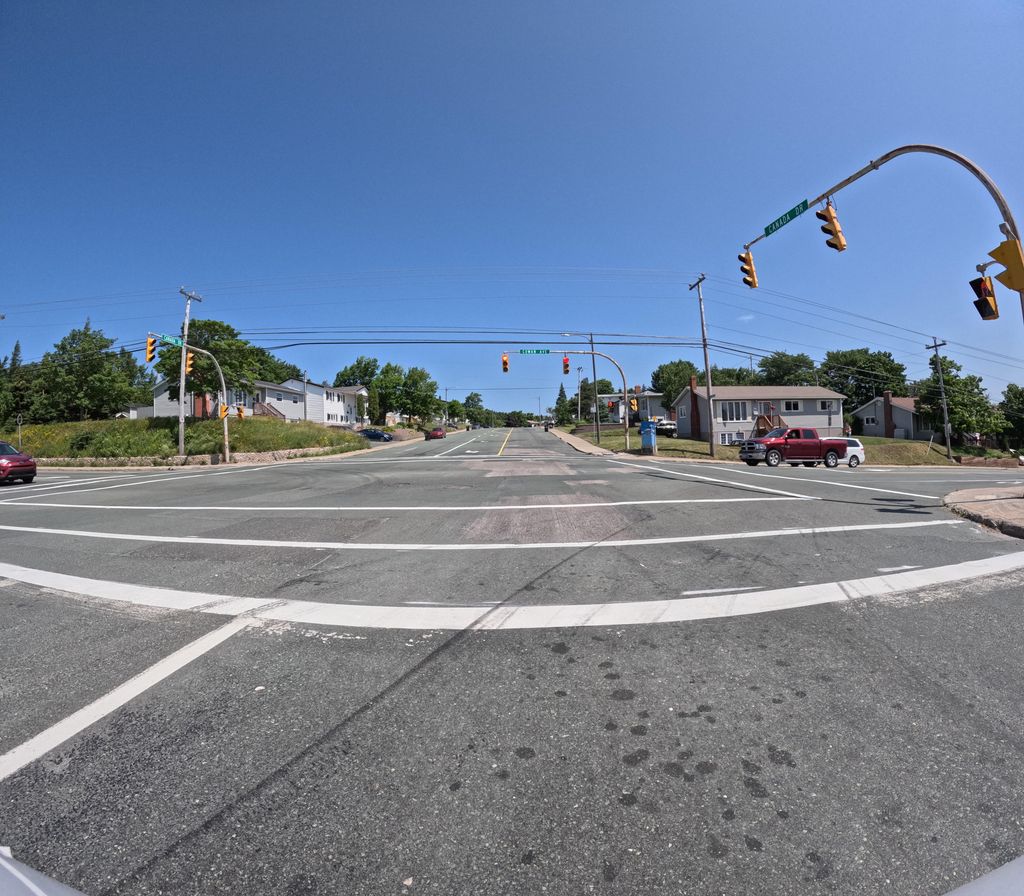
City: st_johns